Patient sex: F
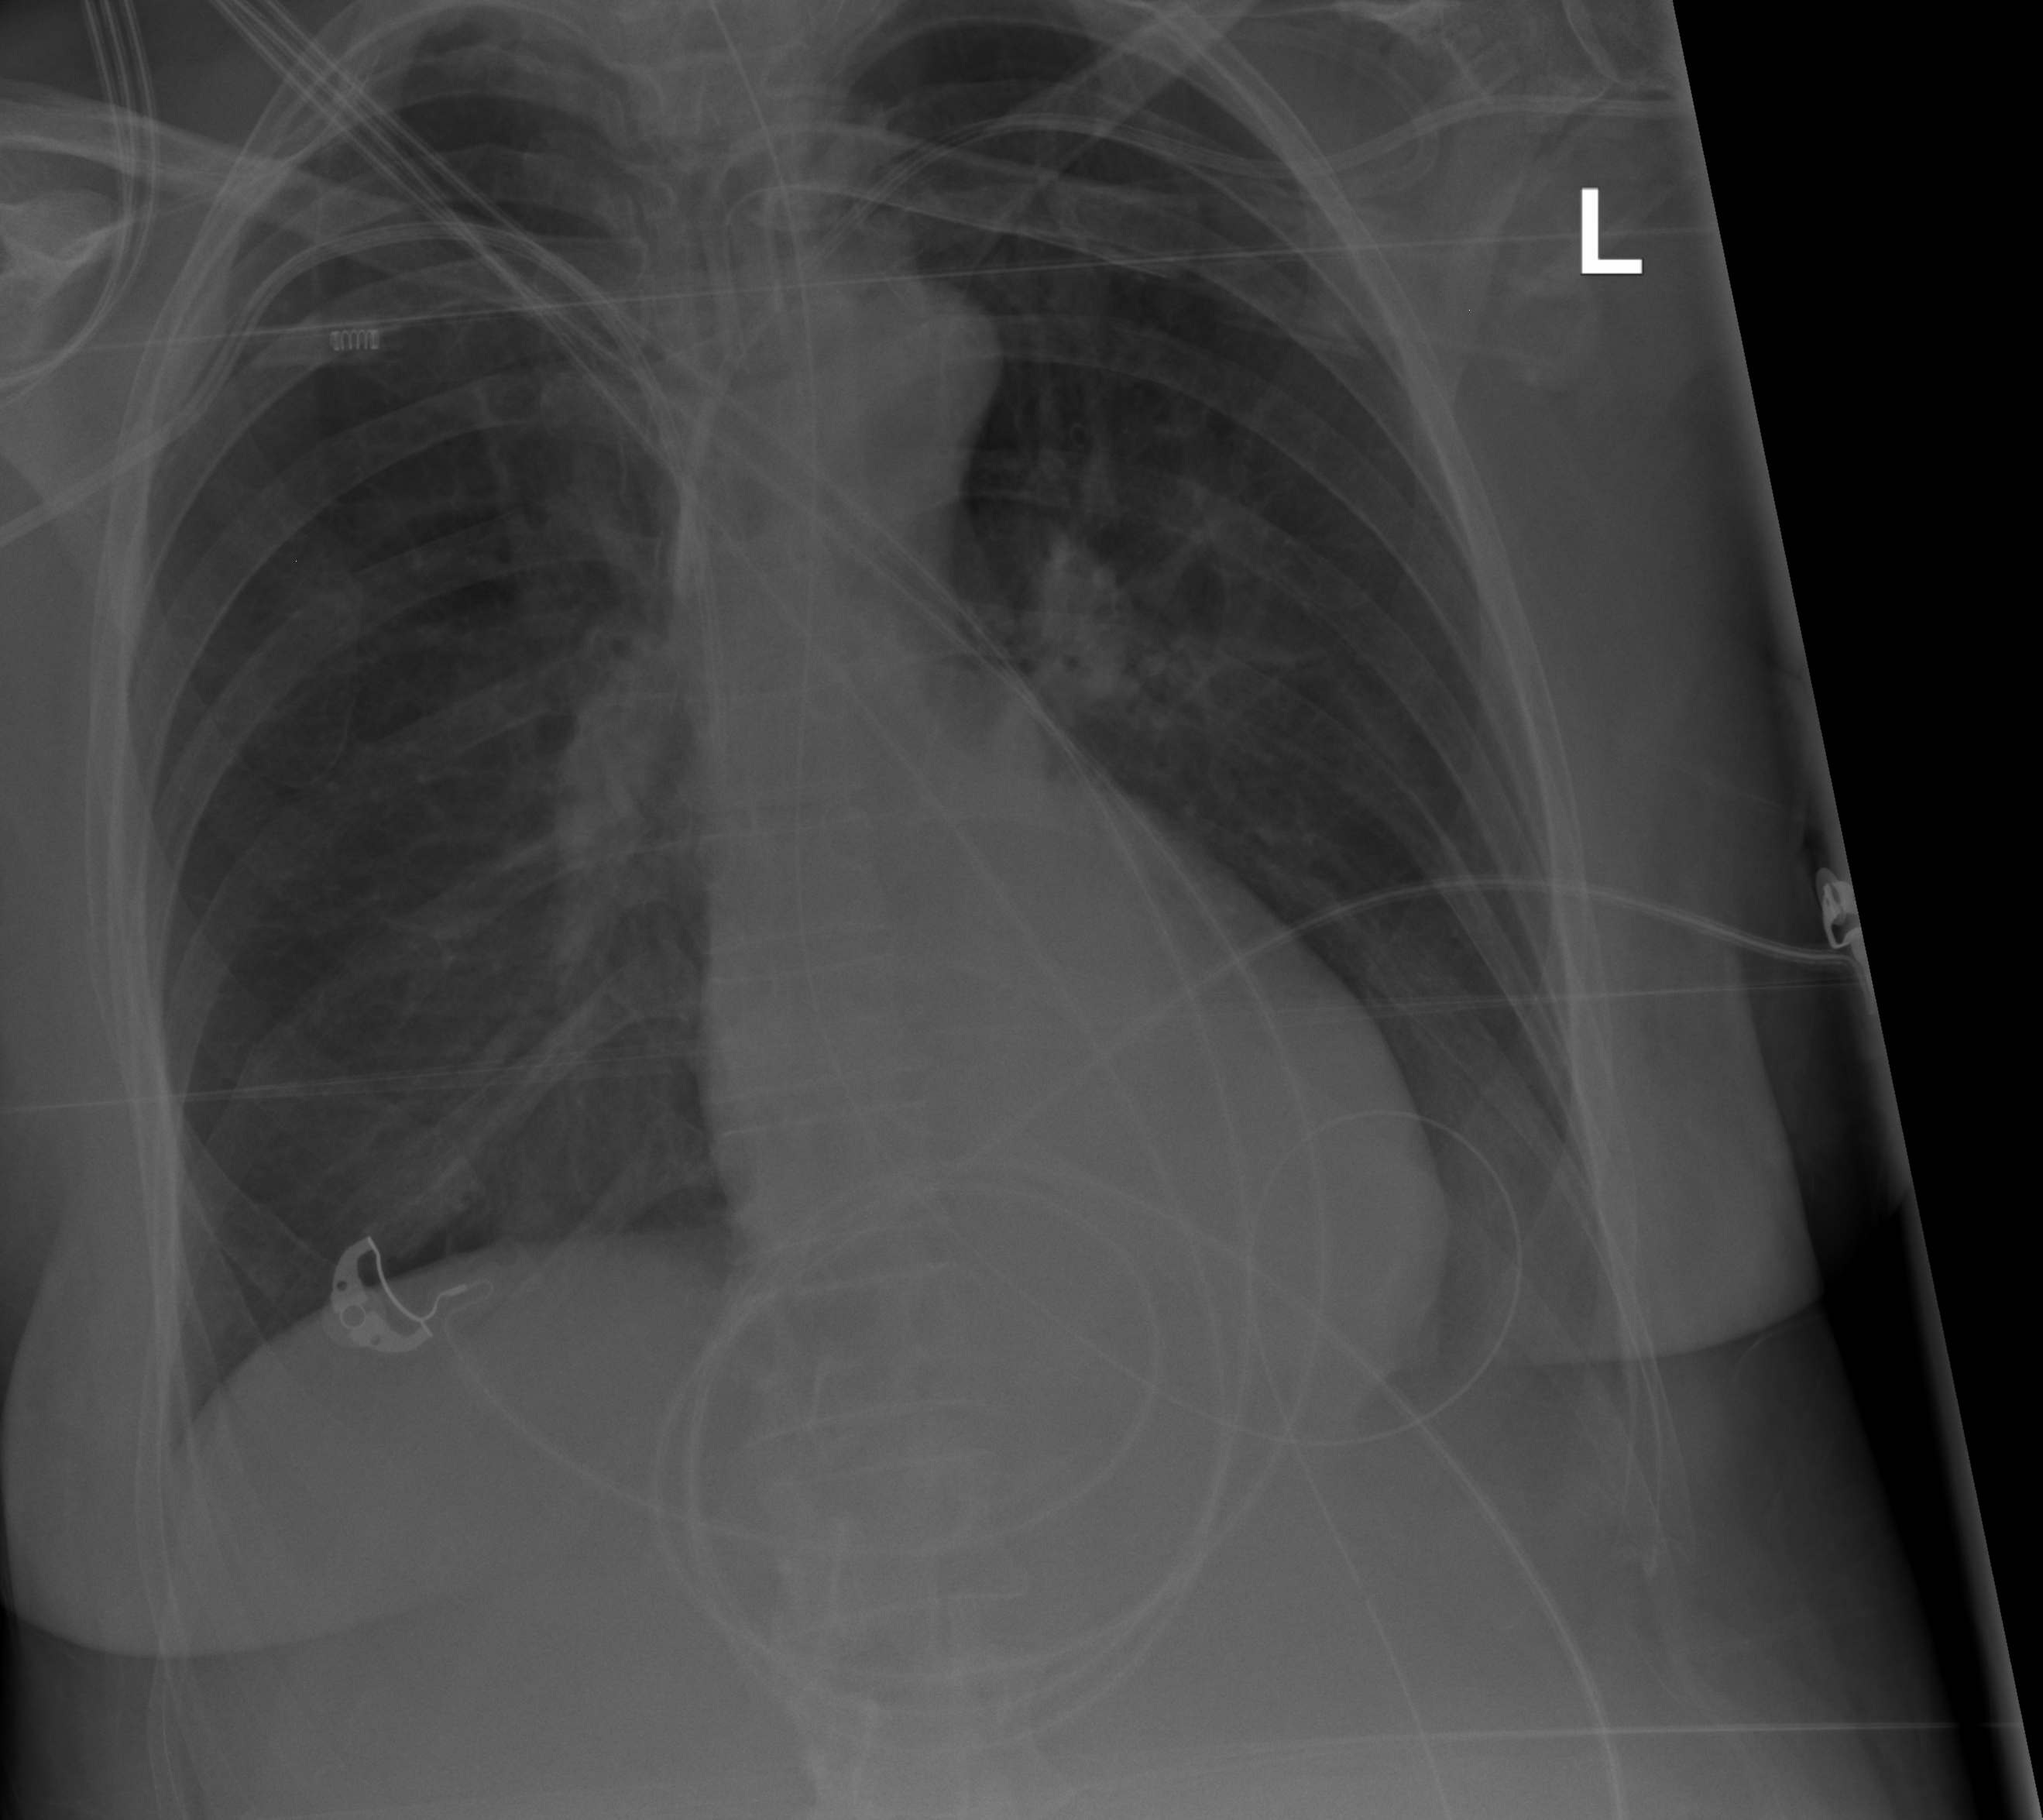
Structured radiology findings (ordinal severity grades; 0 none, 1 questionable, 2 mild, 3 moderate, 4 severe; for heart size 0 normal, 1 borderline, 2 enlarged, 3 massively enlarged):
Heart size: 0
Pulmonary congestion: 0
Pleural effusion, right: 0
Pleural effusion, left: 2
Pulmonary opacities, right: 0
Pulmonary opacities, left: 0
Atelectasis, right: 2
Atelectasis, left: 2